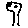
Label: tree